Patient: sex M, age 60
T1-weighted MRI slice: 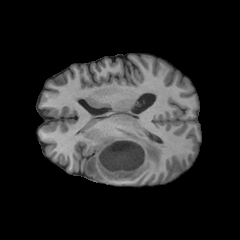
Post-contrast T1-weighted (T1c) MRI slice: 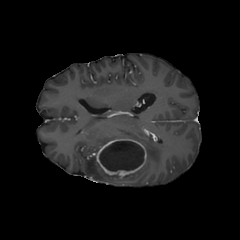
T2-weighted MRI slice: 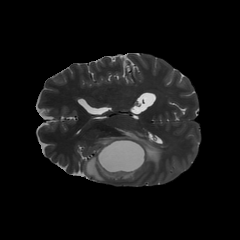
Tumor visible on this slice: yes
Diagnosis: Glioblastoma, IDH-wildtype
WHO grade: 4